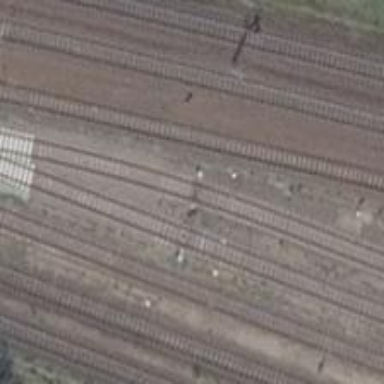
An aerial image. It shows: Railway yard used for servicing trains.